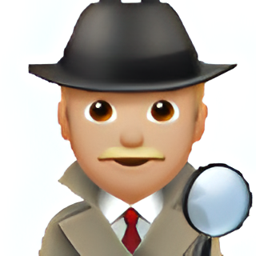
Name: male sleuth type 3
Emoji: 🕵🏼‍♂️
Group: People & Body
Sub-group: person-role